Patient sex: F
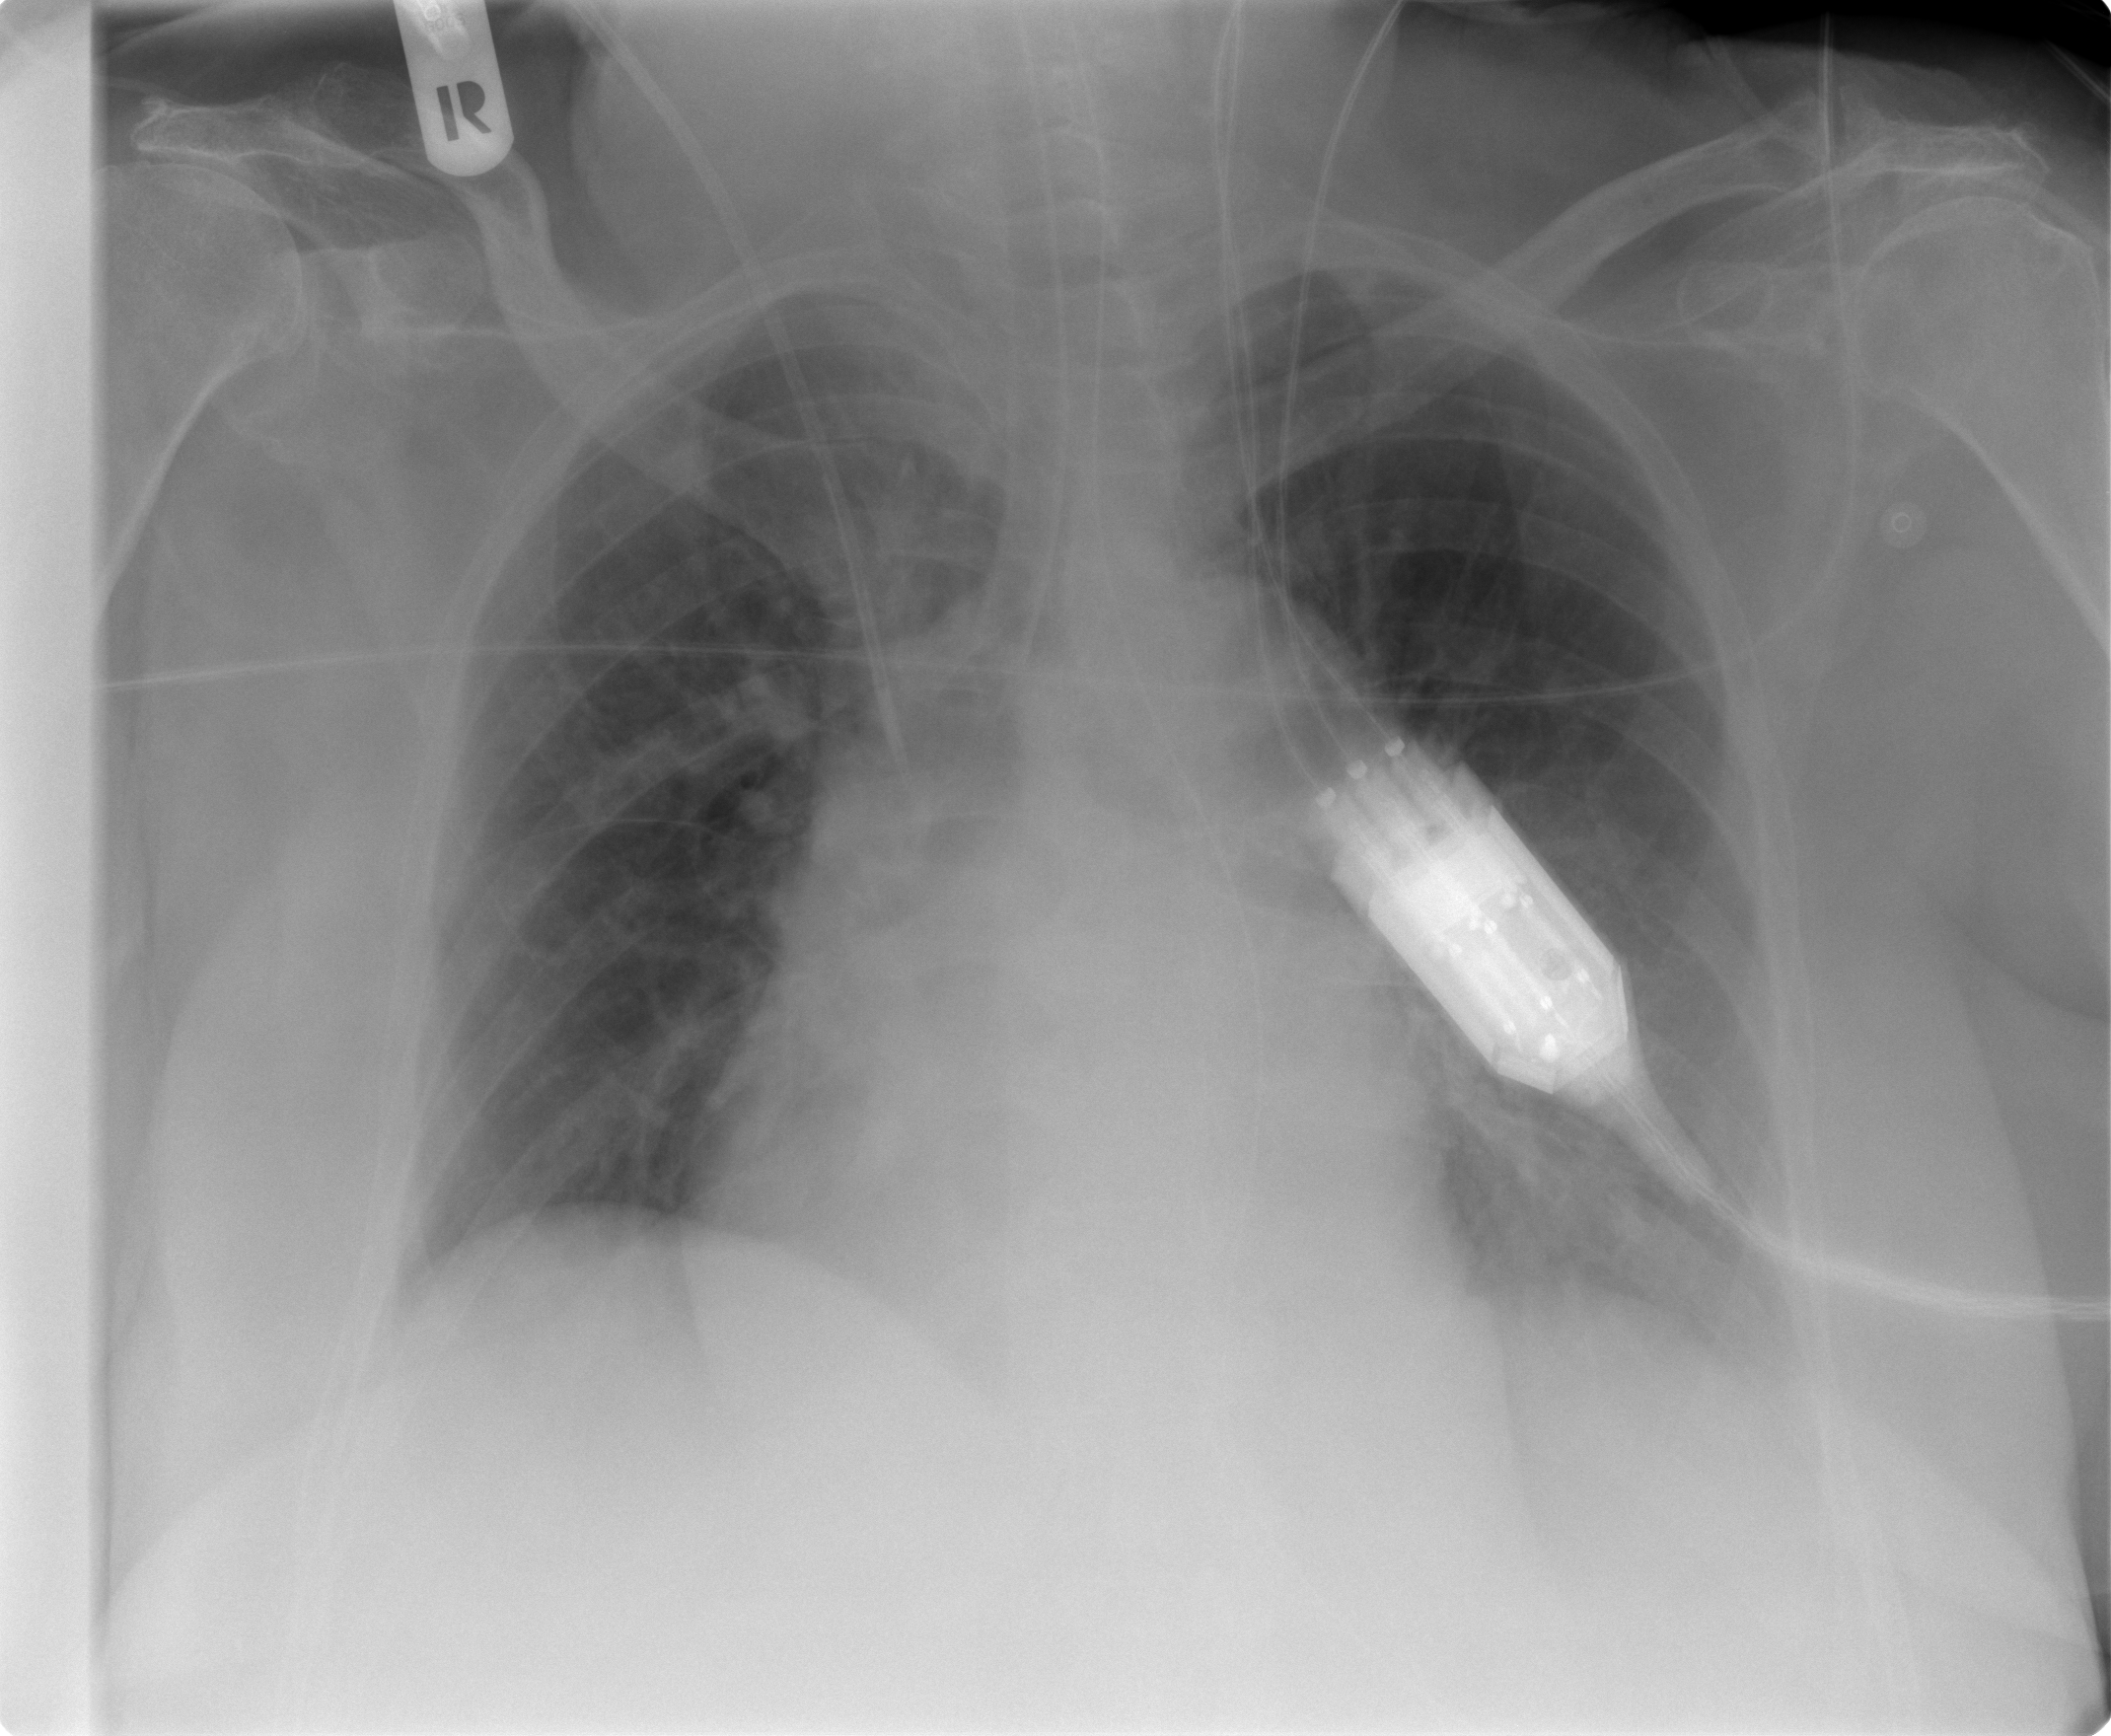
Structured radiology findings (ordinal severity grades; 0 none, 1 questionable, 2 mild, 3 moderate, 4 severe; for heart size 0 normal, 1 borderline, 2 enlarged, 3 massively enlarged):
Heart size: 0
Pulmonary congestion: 0
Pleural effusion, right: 0
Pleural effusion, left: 2
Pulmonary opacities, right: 0
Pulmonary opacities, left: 0
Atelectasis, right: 0
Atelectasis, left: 0